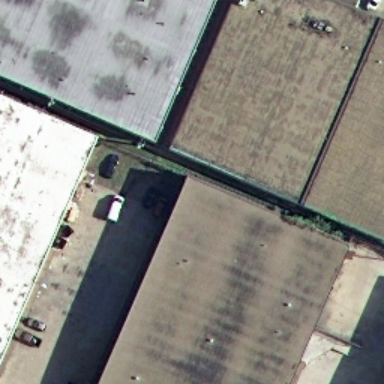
The buildings arranged neatly .